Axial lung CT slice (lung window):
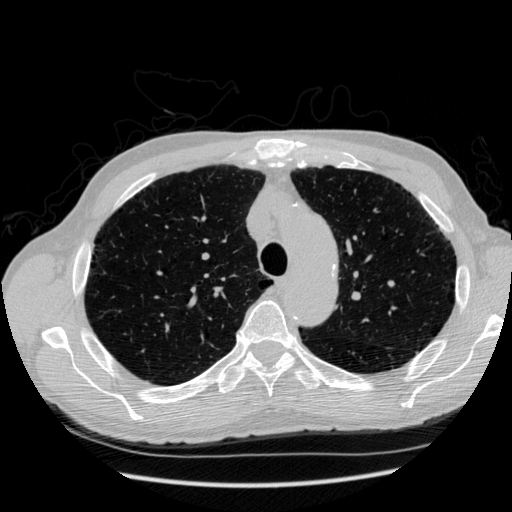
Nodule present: no